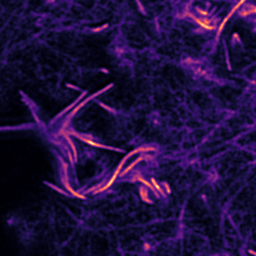
Label: Super-resolution F-actin image